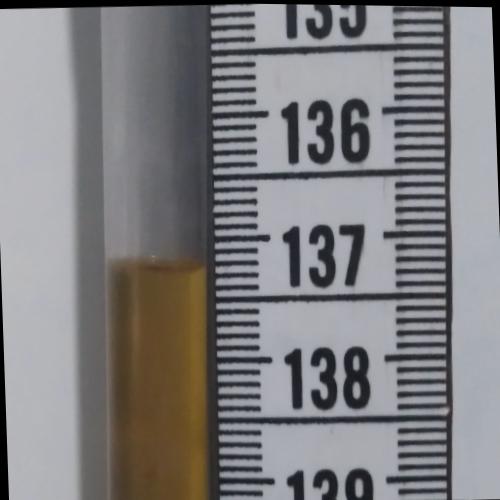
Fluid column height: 137.2 cm